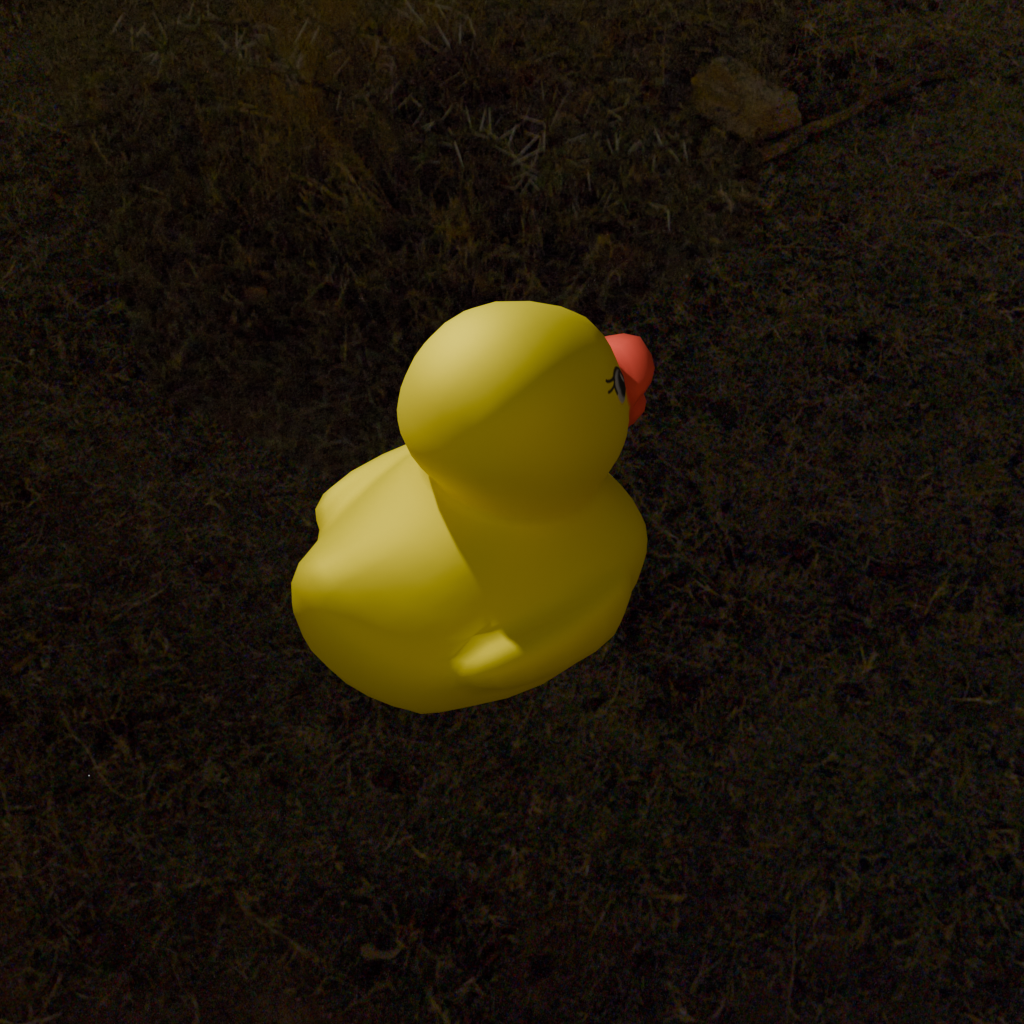
an image of a yellow rubber duck seen from <back_right> in a starry sky over a savanna at night.